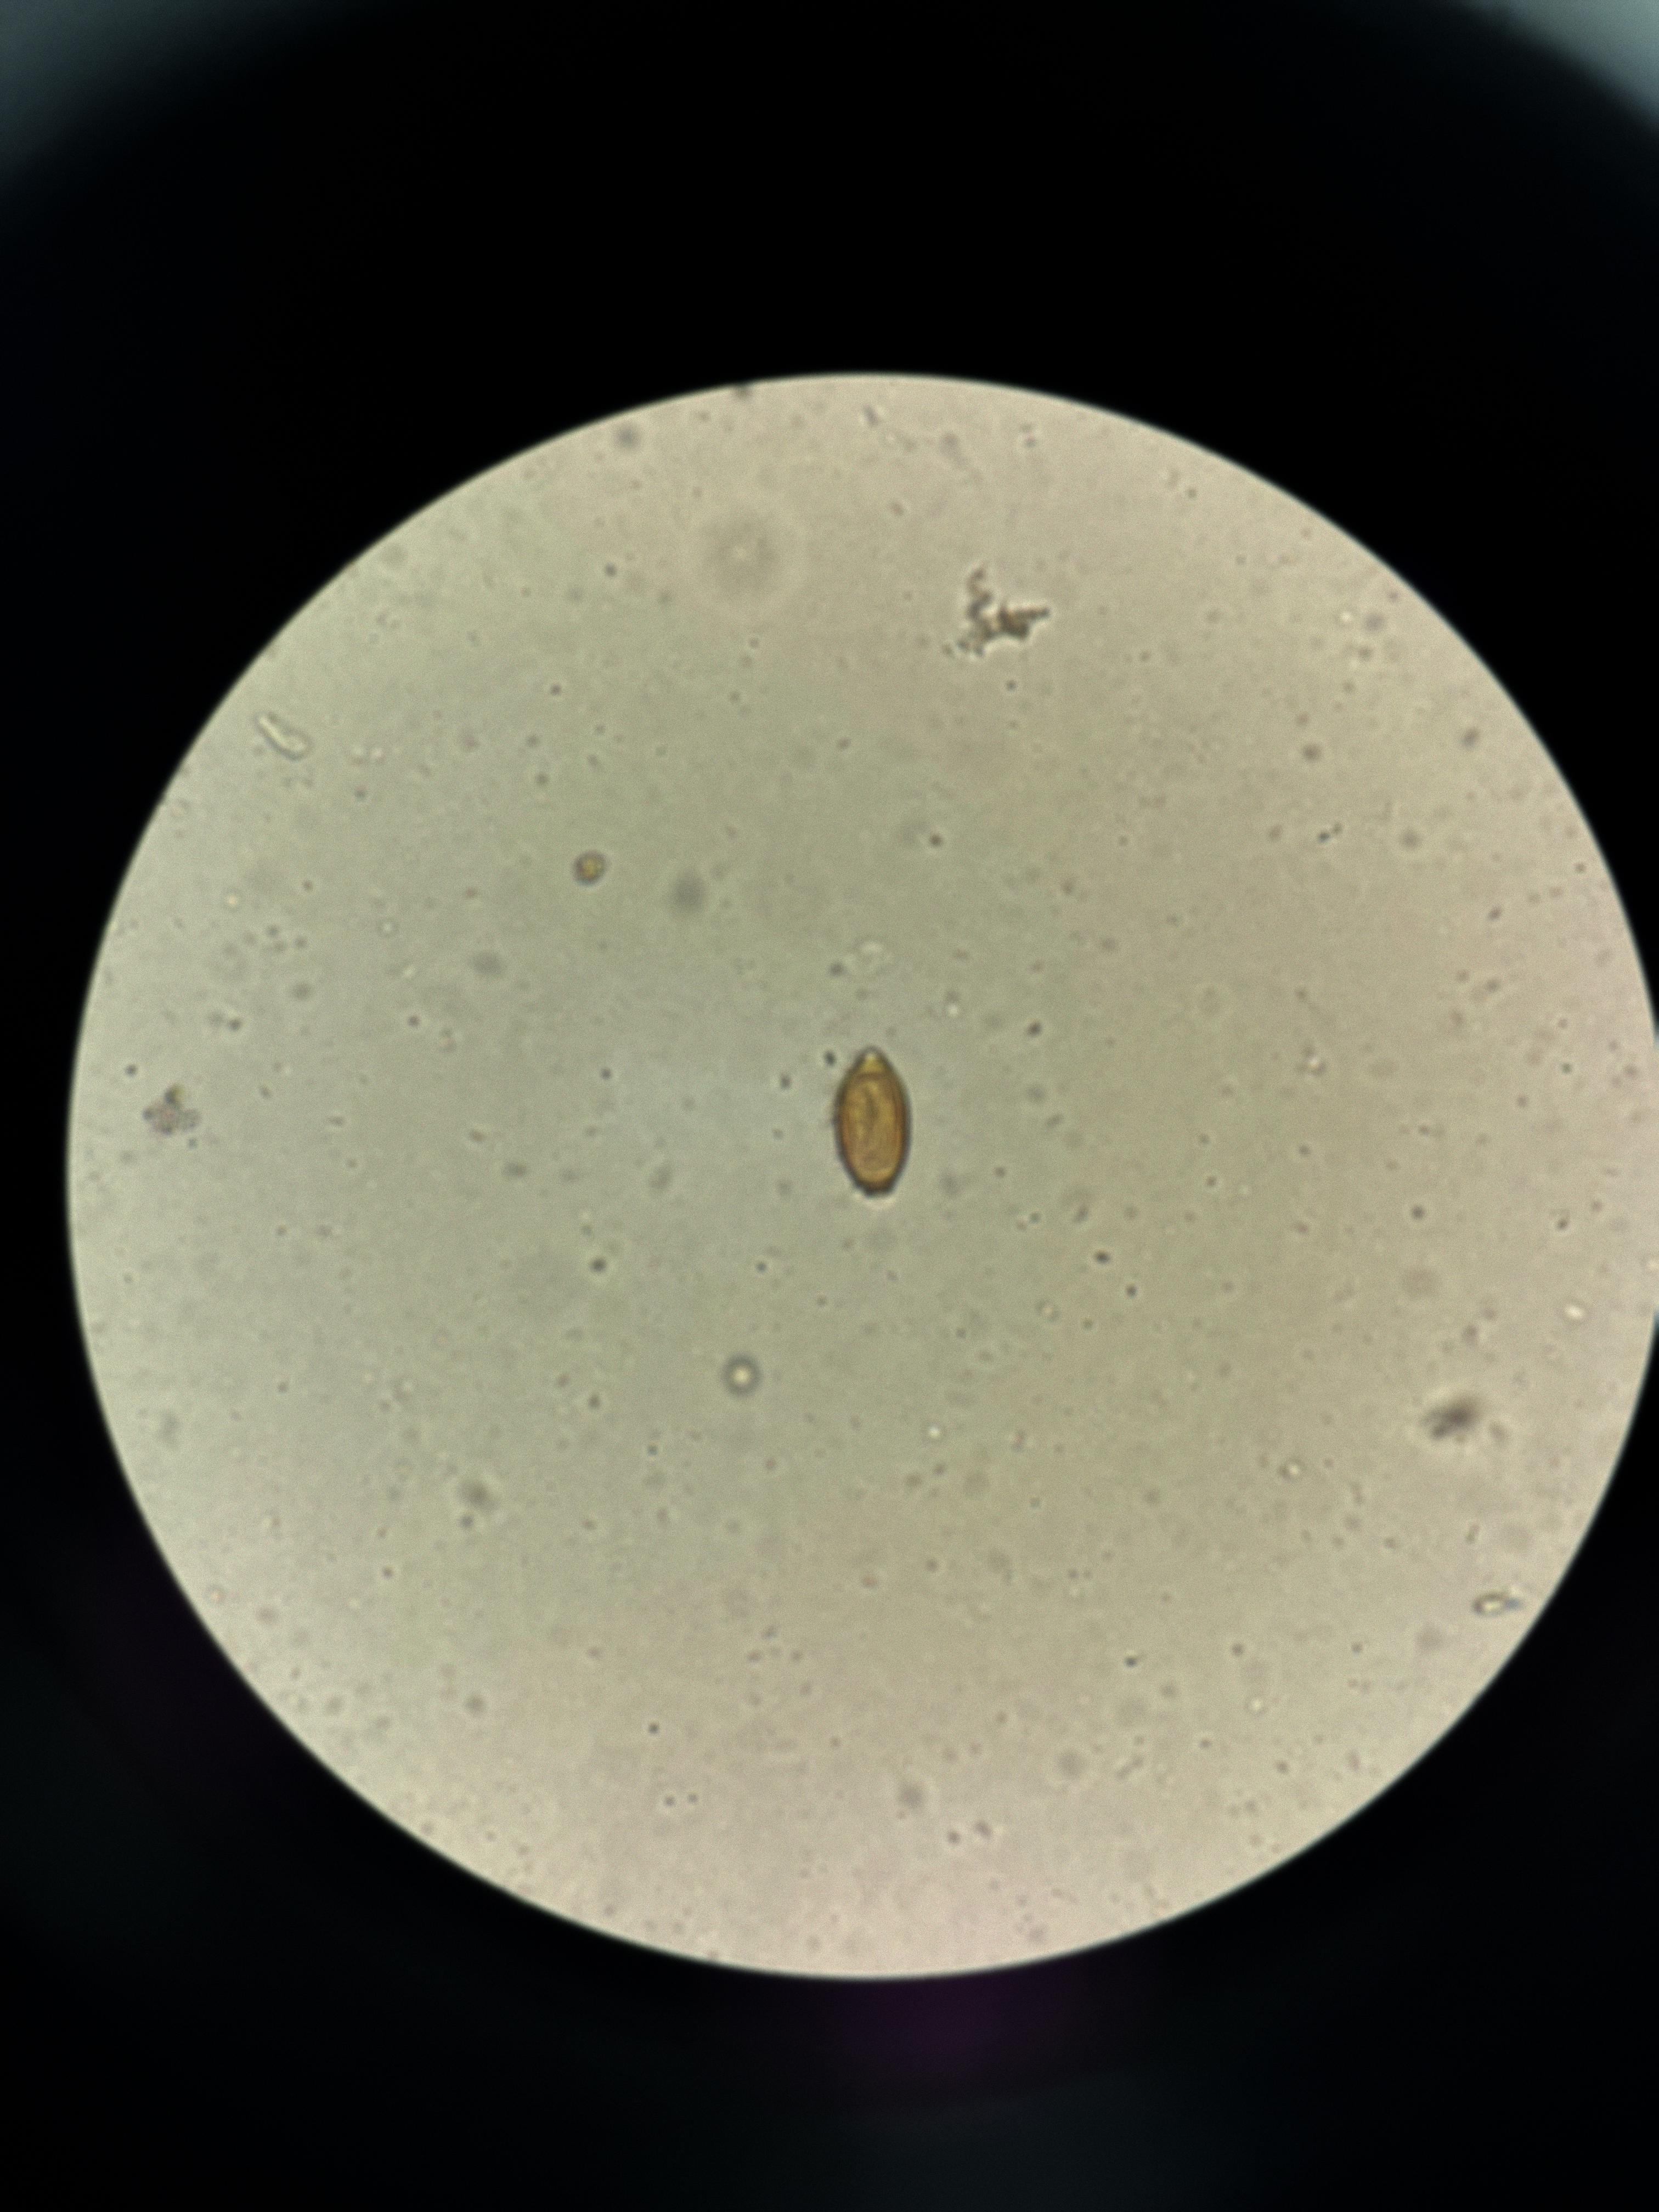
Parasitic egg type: Trichuris trichiura